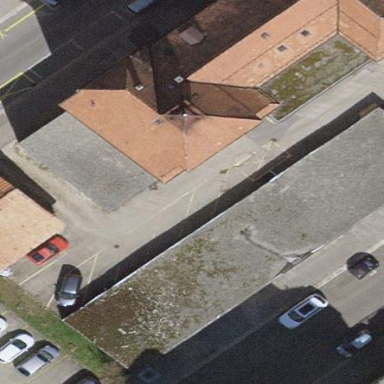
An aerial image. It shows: Garages with flat roofs.